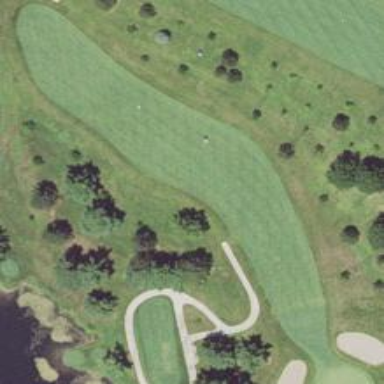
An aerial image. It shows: Grassy area designated as golf fairway.